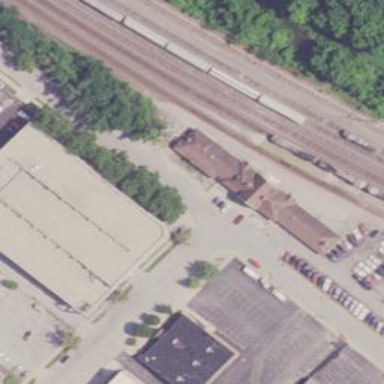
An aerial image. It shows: Train station building.